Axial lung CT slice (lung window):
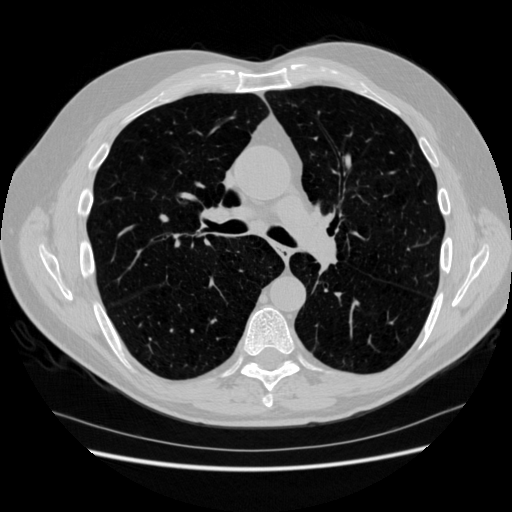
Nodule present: no